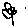
Label: flower